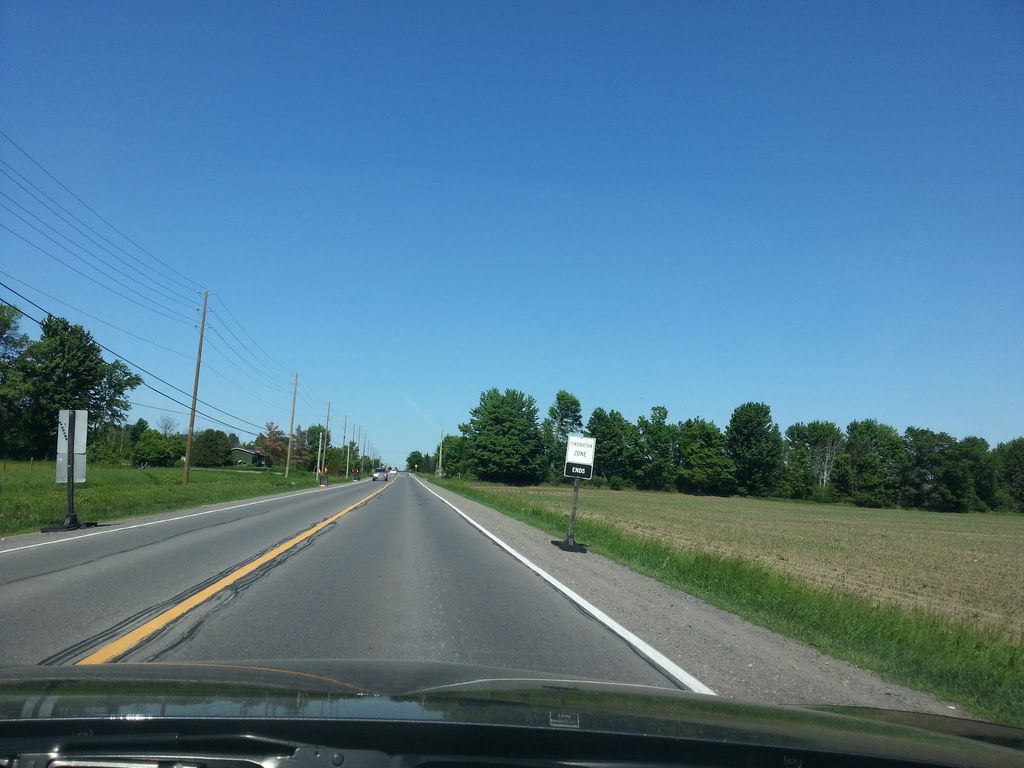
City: ottawa-gatineau